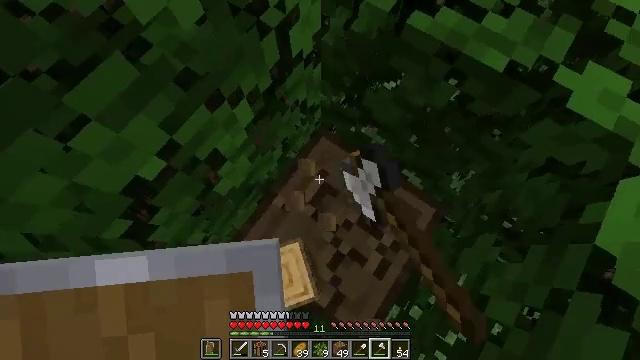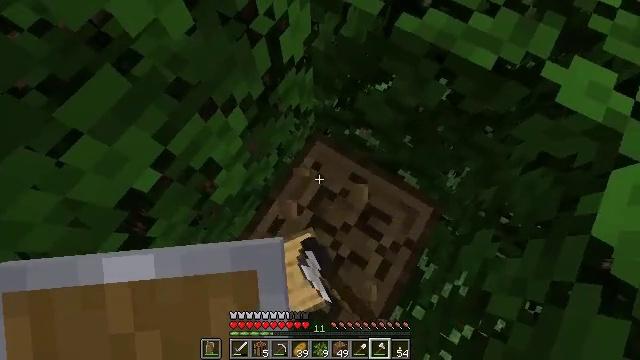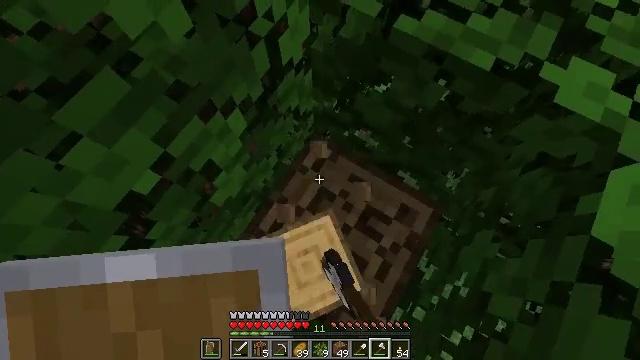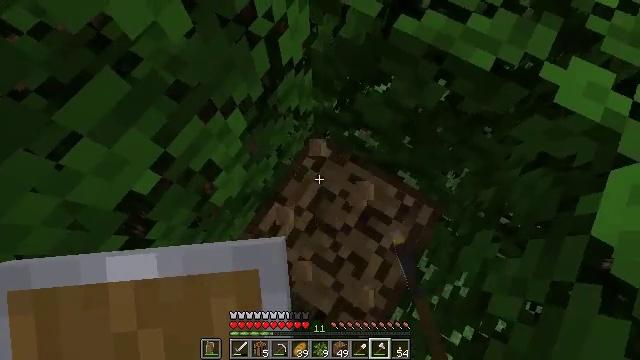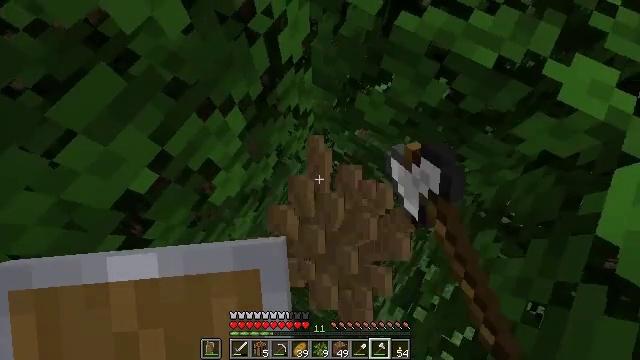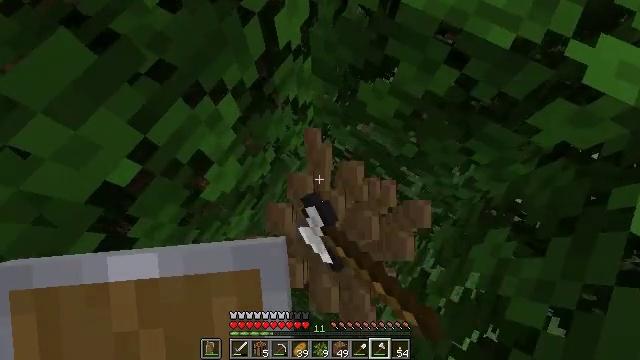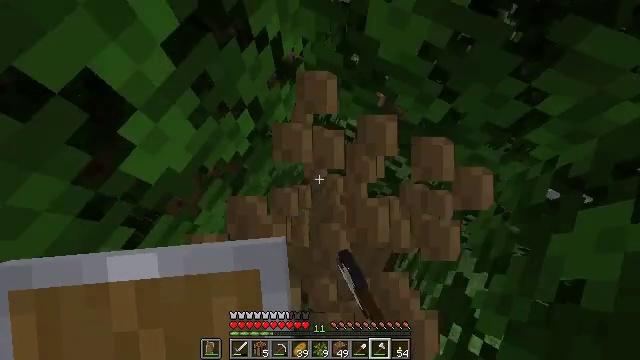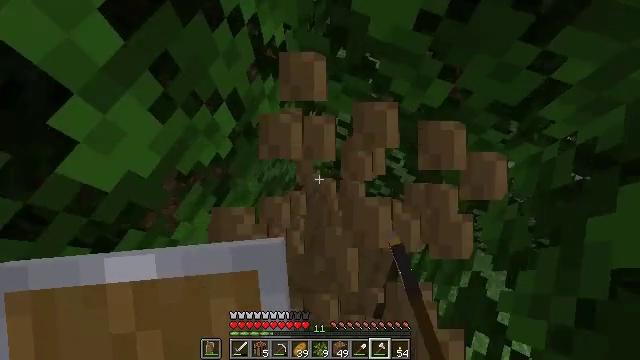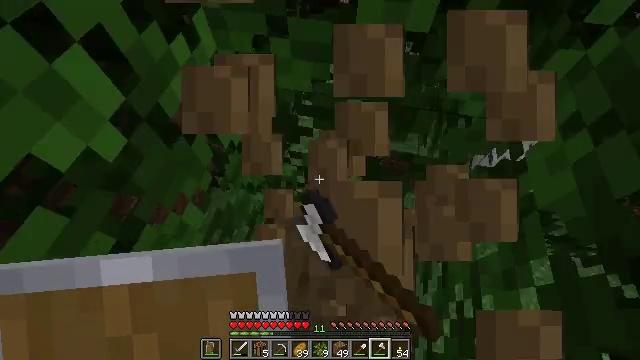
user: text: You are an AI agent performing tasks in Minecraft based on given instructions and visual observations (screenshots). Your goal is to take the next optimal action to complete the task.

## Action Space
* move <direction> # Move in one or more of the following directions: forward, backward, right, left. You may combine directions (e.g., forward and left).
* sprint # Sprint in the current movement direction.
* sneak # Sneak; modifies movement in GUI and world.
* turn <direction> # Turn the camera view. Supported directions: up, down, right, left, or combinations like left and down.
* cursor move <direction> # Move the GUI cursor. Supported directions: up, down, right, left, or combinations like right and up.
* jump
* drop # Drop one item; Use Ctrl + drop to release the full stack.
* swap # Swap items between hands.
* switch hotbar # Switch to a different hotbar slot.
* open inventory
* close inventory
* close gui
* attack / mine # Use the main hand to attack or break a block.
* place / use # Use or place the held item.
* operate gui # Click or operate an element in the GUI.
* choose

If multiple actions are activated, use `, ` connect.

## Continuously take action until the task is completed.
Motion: motion action
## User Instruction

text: Collect oak log for crafting.
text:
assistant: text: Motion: turn right, attack / mine
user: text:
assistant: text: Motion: attack / mine
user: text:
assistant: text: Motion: attack / mine
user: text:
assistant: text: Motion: attack / mine
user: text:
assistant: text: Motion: attack / mine
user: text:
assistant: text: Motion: turn right and up, attack / mine
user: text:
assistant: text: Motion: turn right and up, attack / mine
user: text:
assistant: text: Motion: turn right and up, attack / mine
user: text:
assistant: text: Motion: attack / mine